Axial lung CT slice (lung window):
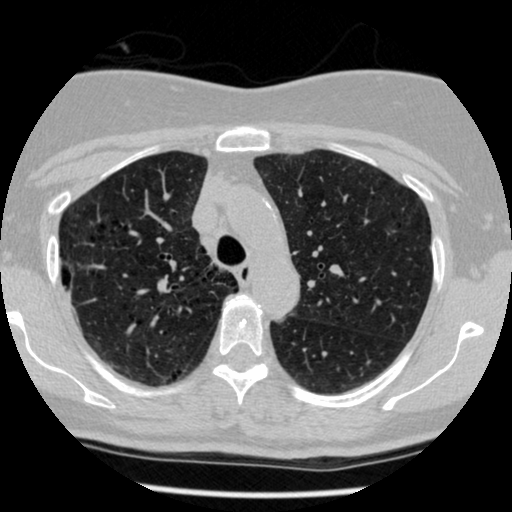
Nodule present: no